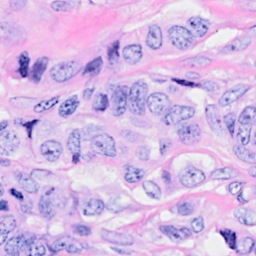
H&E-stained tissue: Breast